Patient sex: M
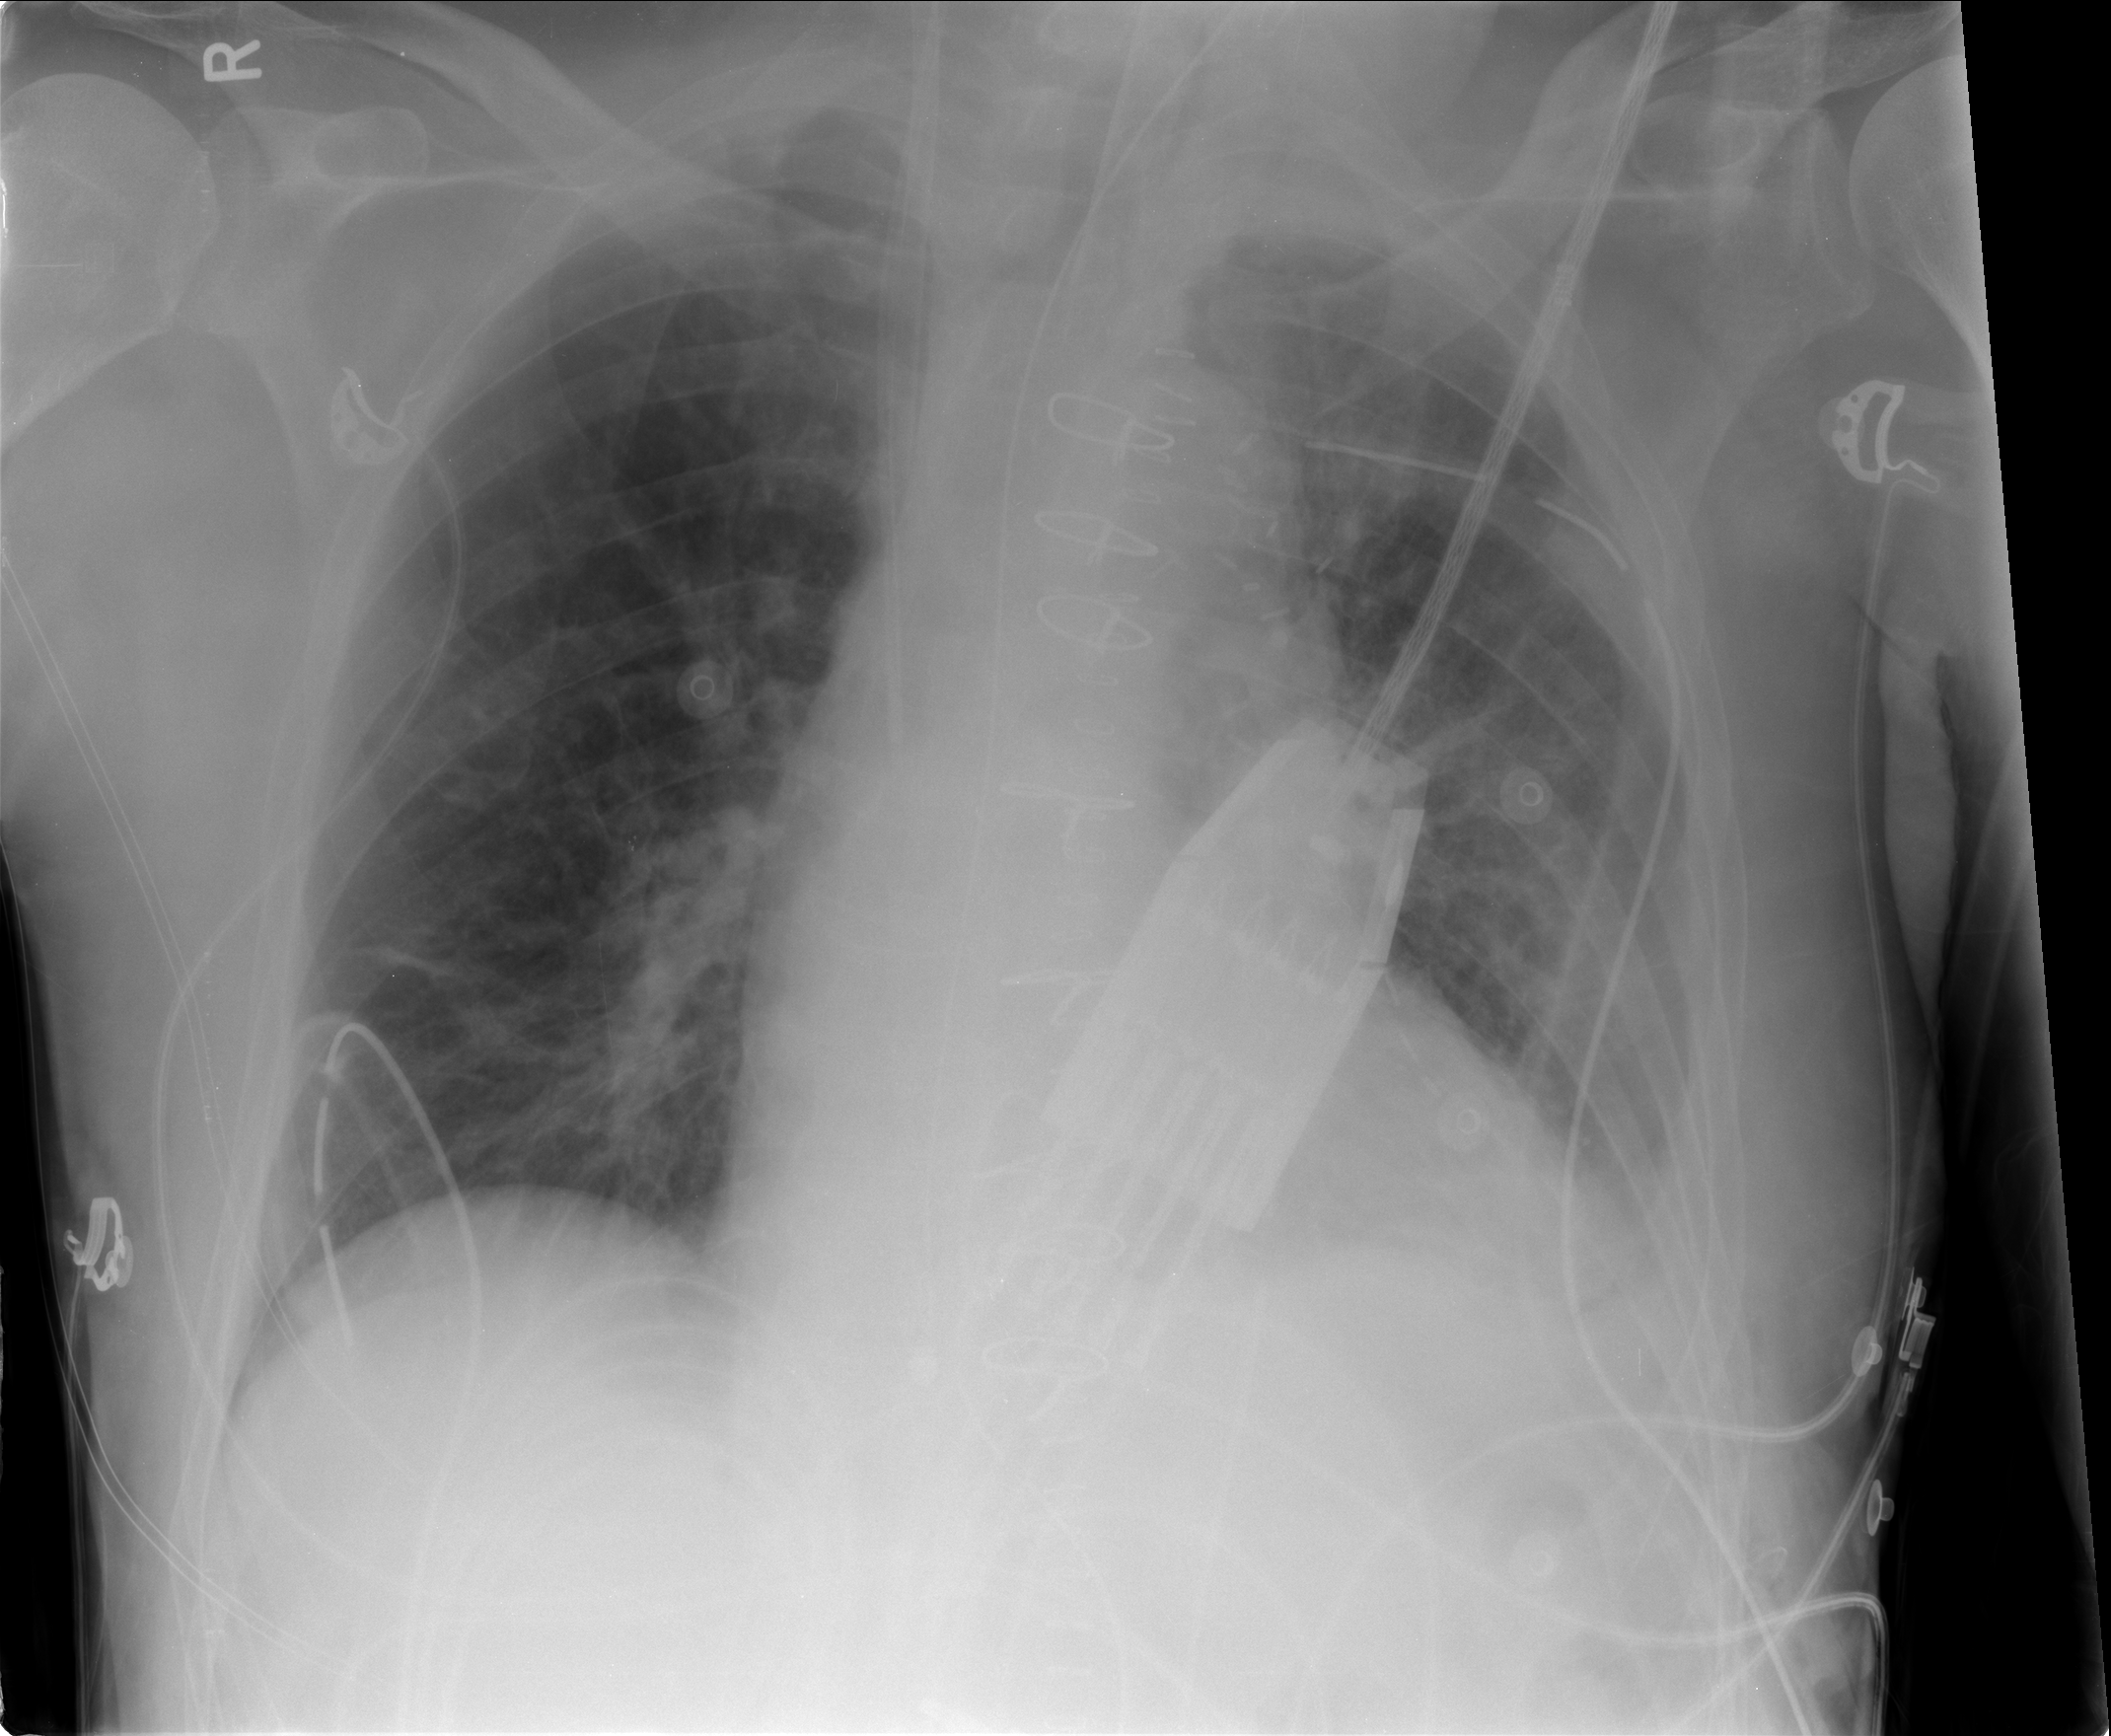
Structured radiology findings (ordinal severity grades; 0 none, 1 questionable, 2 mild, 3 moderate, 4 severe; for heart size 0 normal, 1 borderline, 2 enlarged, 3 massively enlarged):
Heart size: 1
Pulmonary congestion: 2
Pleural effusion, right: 0
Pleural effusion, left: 2
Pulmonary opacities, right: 0
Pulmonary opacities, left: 1
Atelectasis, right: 2
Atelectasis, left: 3